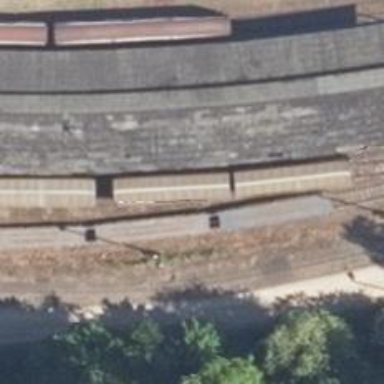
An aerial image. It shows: Railway yard in service.